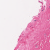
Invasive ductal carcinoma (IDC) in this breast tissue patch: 0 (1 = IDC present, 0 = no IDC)